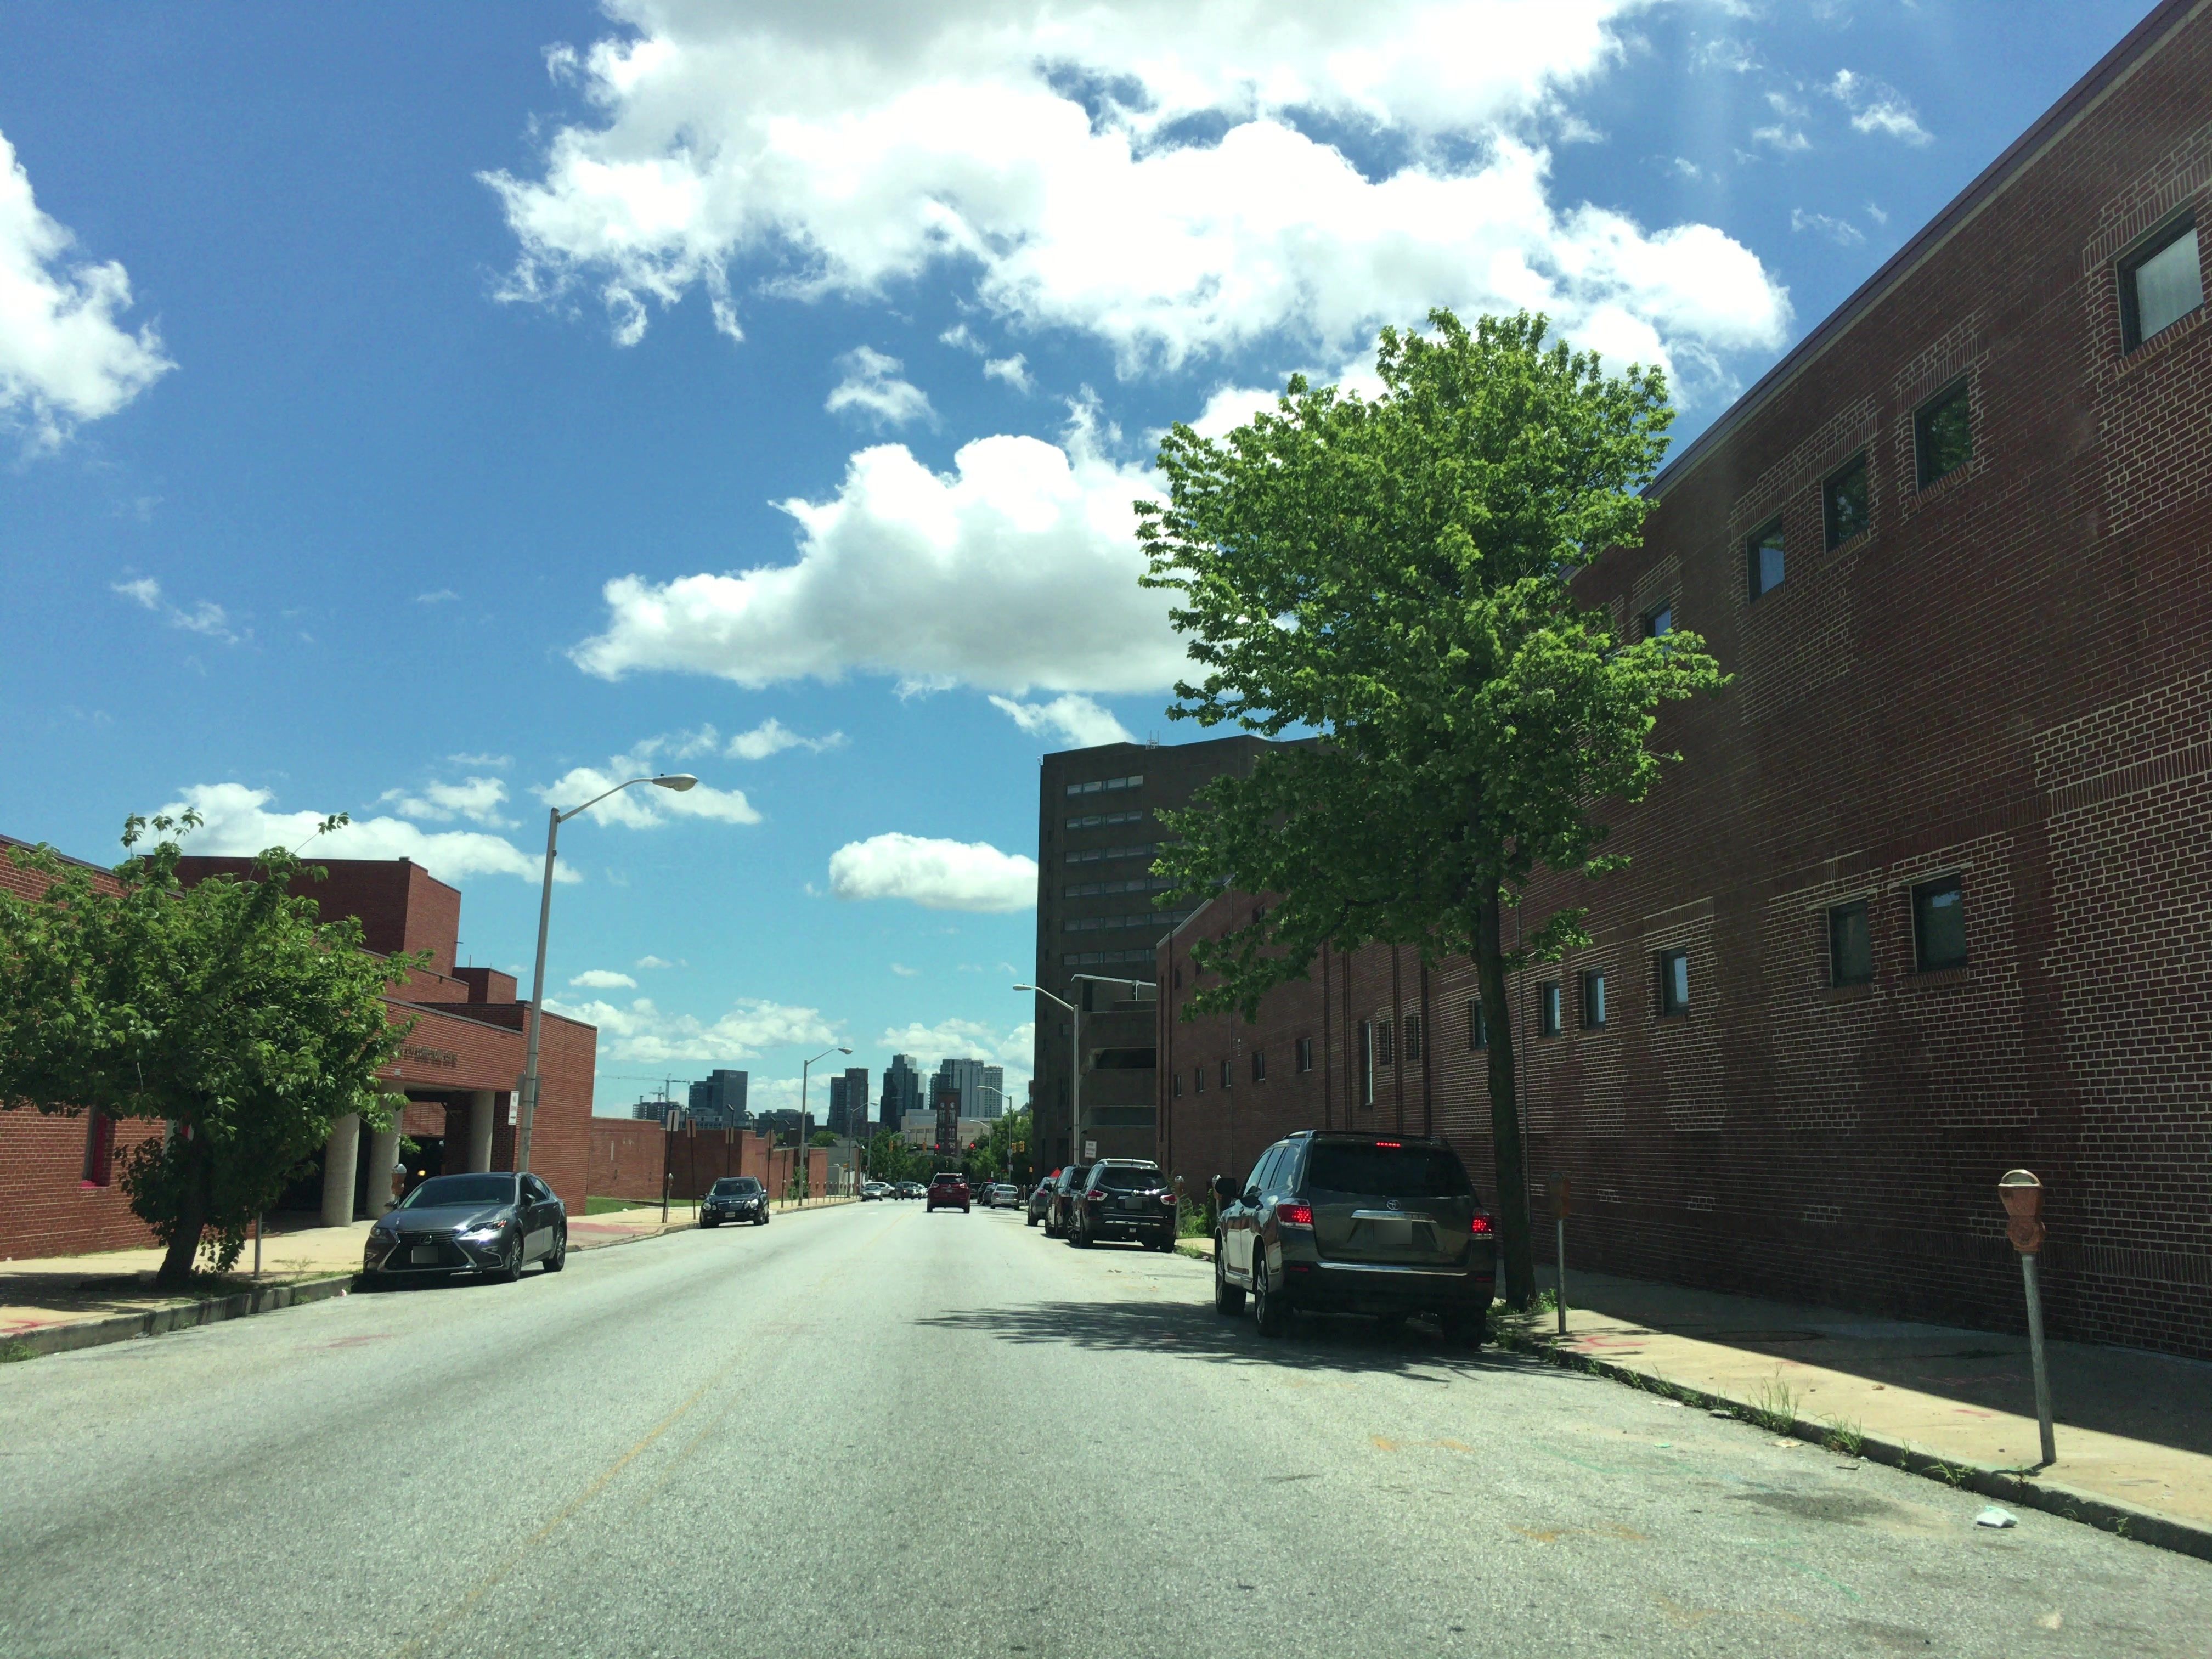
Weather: clear
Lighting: day
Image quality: good
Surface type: driving surface
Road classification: primary
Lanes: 4
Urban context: urban centre
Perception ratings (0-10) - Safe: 6.59, Lively: 6.51, Beautiful: 6.97, Boring: 3.29, Depressing: 6.4, Wealthy: 2.09